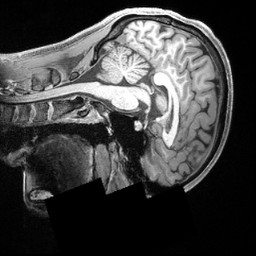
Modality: T1w
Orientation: sagittal
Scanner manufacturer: siemens
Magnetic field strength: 3 T
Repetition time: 2.4 s
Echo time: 0.00222 s